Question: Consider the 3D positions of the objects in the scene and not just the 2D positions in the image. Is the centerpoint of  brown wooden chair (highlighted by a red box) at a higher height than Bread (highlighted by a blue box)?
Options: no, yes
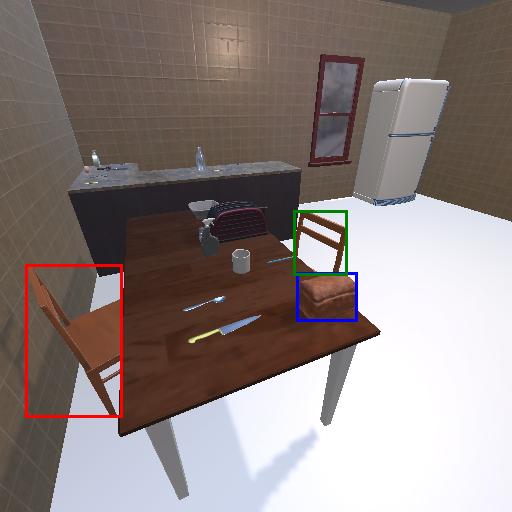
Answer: no